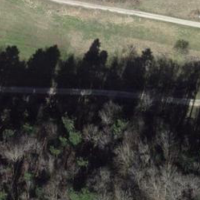
EUNIS habitat code: 44
Species observed at this site:
Geum rivale
Filipendula ulmaria